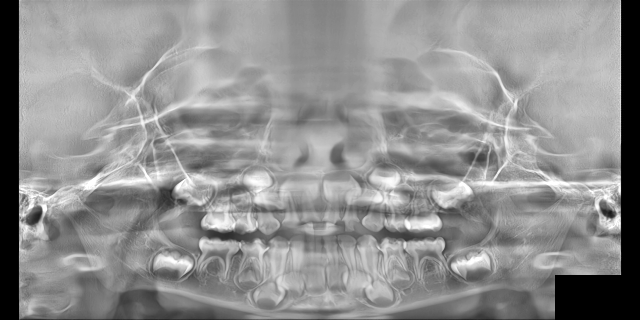
adult